Interaction volume radius: 5 \u00c5
Interaction volume height: 20 \u00c5
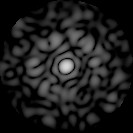
Disorder parameter: 0.8491